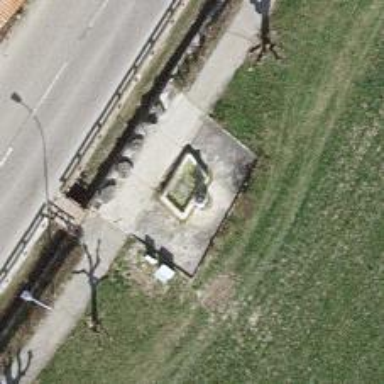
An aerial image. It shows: Fountain.